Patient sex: M
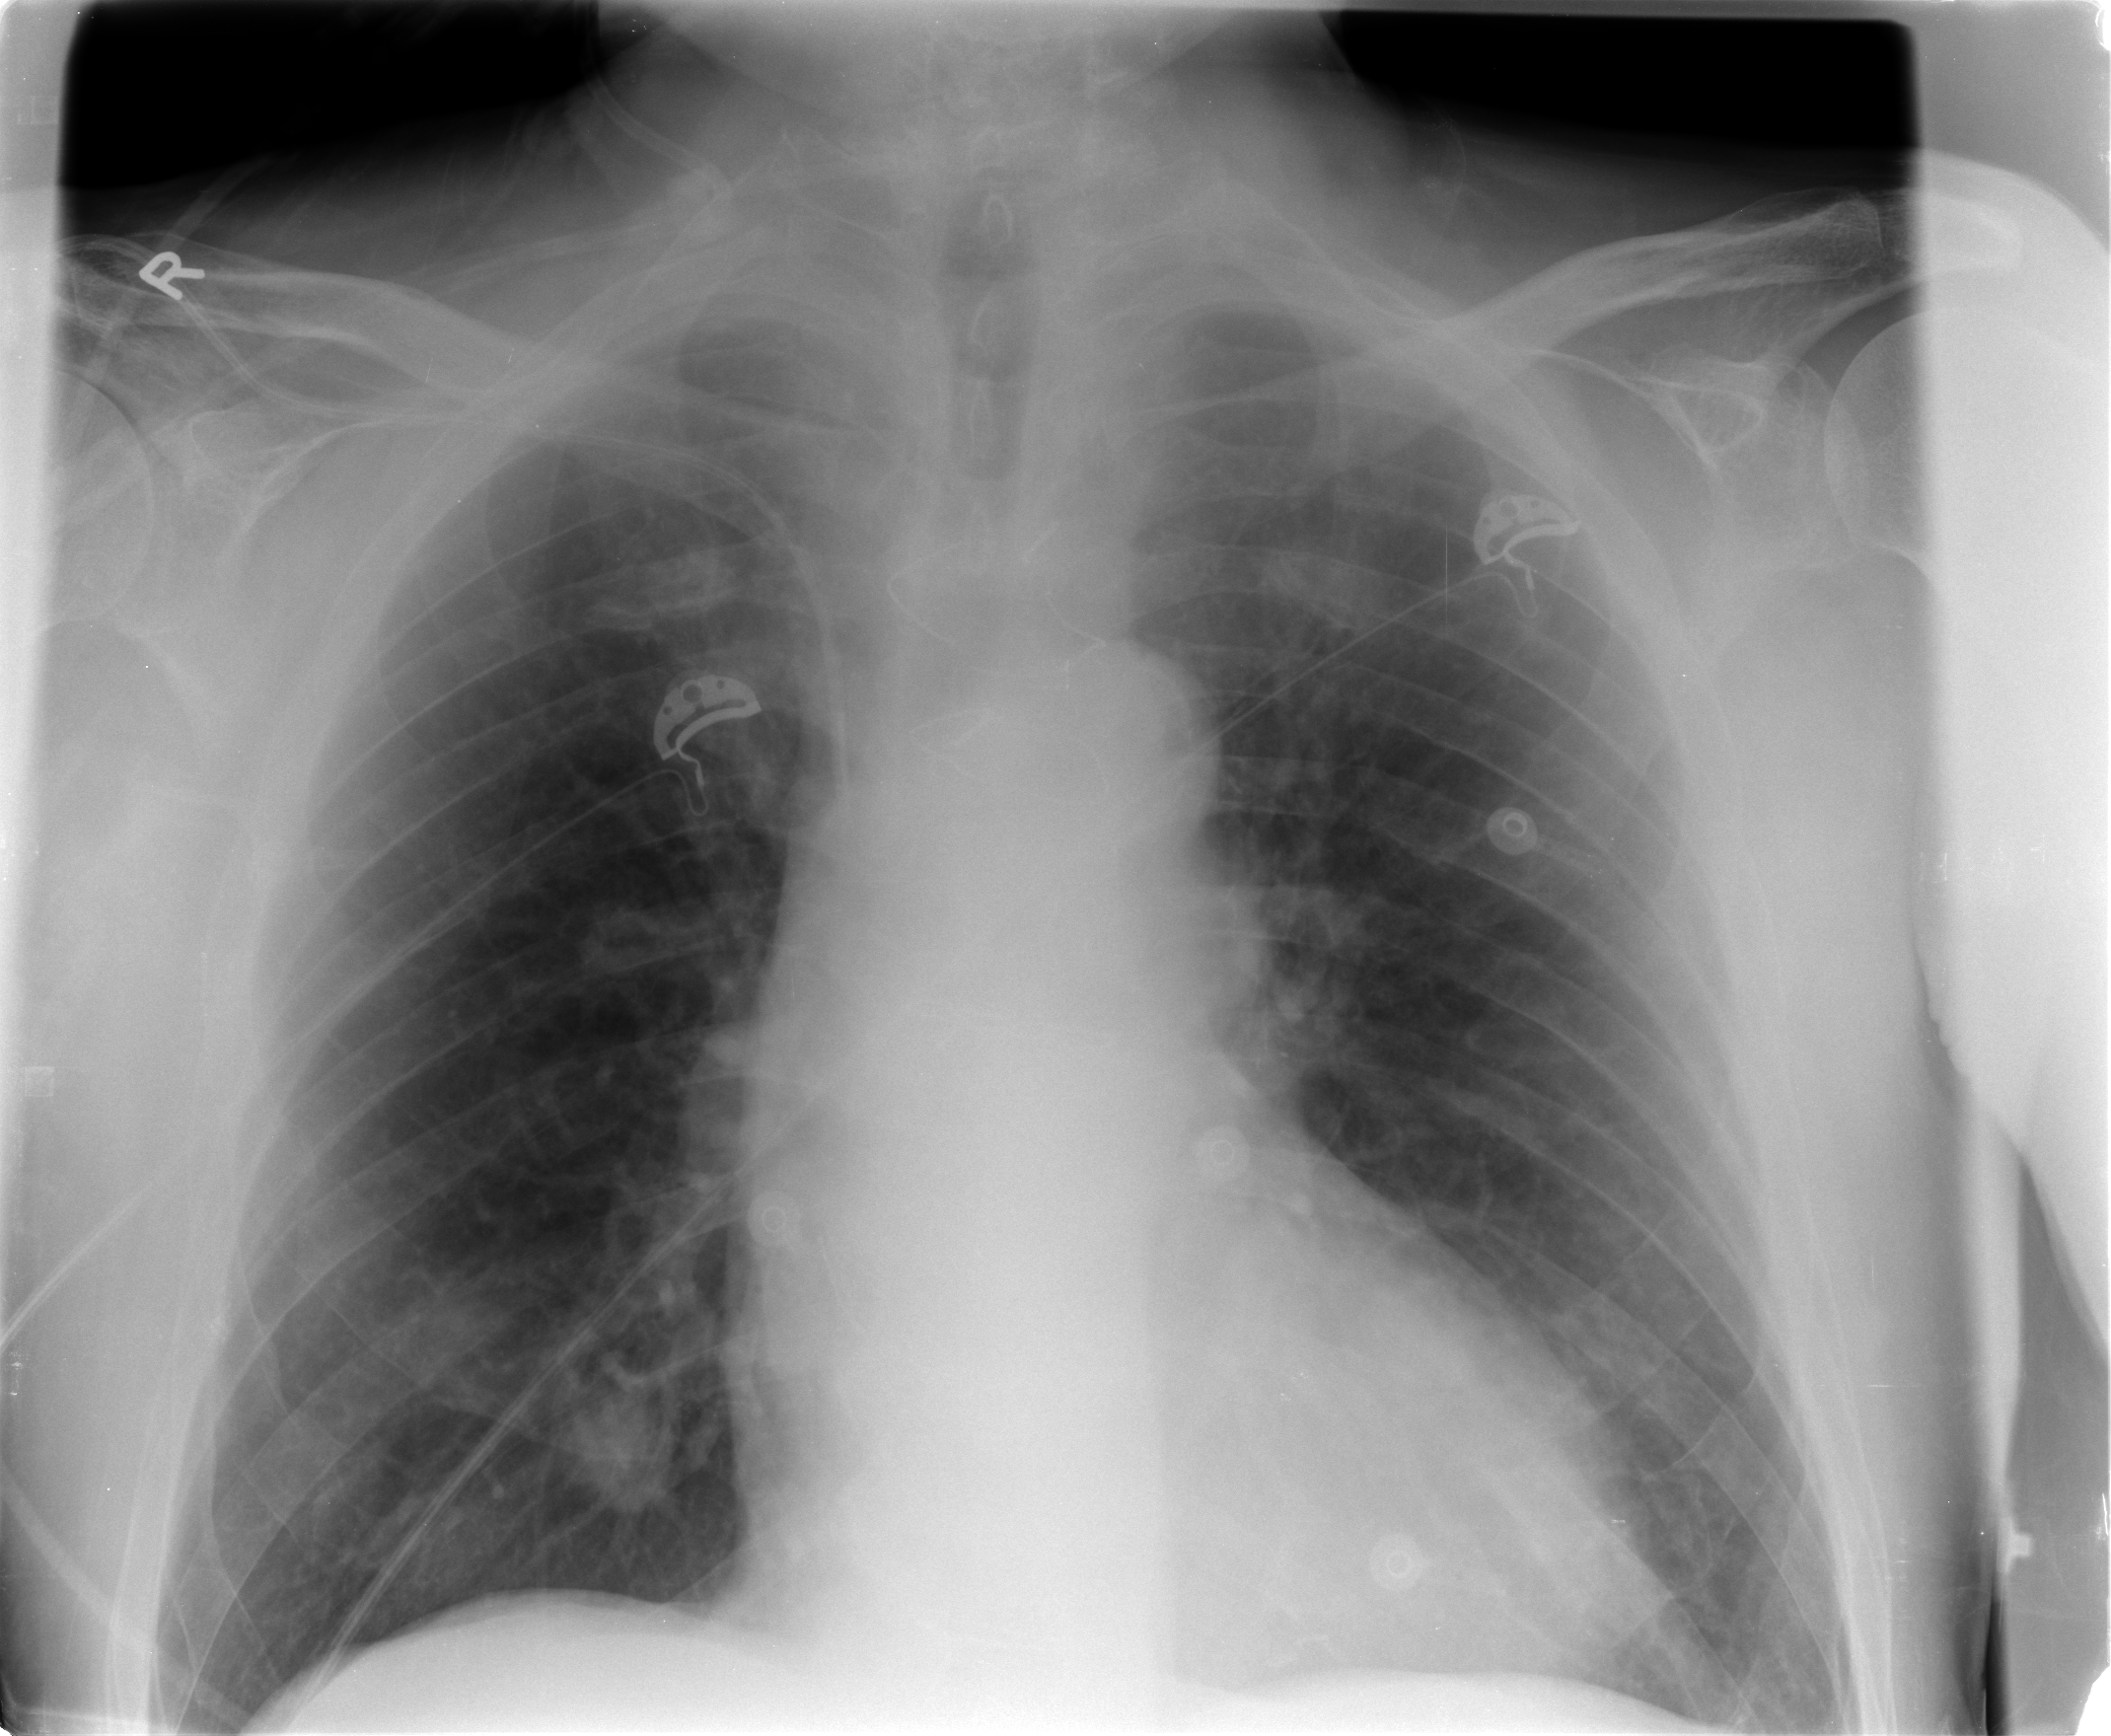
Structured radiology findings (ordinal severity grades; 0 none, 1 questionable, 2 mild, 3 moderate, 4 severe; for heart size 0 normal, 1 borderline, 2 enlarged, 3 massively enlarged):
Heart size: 1
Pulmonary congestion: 1
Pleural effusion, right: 0
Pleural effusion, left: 0
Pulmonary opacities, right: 0
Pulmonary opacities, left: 0
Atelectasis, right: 0
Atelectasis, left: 0